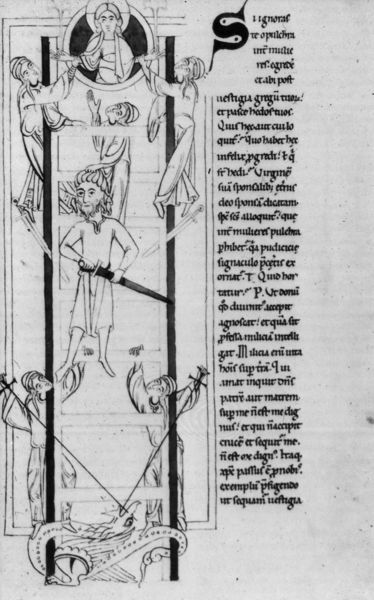
Titel: Speculum virginum
Institution: Köln, Historisches Archiv
Schlagwörter: gott, himmel, kampf, schwarz, weiss, zeichnung, wand, bibel, kreis, engel, schrift, mauer, leiter, inschrift, buch, kreuz, schwert, soldat, beschriftung, helm, buchseite, christus, jesus, jesus christus, brief, antik, hölle, mittelalter, eroberung, segen, segnen, heiliger, jesu, petrus, klettern, satan, drachen, drache, stechen, handschrift, drachentöter, georg, michael, erlöser, wurm, latein, lindwurm, jakob, messias, sankt georg, gottessohn, sohn gottes, st. georg, s, christkönig, heilland, jesus von nazaret, ronda